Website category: sports
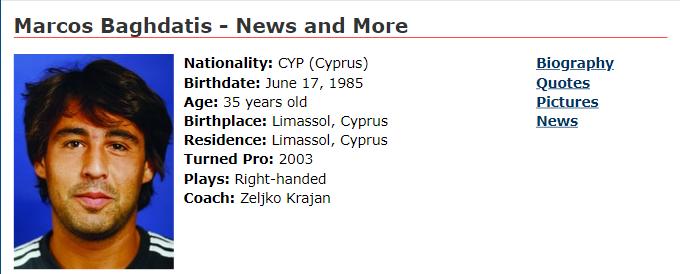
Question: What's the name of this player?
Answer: Marcos Baghdatis

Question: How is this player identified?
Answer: Marcos Baghdatis

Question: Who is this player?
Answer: Marcos Baghdatis

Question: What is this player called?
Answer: Marcos Baghdatis

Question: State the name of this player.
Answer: Marcos Baghdatis

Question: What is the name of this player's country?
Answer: CYP

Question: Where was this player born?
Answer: CYP

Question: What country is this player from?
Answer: CYP

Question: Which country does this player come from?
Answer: CYP

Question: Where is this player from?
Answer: CYP

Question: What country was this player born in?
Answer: CYP

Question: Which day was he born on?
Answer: June 17, 1985

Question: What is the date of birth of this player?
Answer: June 17, 1985

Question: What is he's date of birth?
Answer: June 17, 1985

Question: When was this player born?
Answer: June 17, 1985

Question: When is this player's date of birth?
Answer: June 17, 1985

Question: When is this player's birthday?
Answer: June 17, 1985

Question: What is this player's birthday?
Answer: June 17, 1985

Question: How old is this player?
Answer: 35 years old

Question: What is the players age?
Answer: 35 years old

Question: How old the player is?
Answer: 35 years old

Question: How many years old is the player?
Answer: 35 years old

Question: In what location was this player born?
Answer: Limassol, Cyprus

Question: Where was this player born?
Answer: Limassol, Cyprus

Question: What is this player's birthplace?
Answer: Limassol, Cyprus

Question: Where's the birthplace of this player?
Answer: Limassol, Cyprus

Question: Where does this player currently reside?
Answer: Limassol, Cyprus

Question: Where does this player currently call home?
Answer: Limassol, Cyprus

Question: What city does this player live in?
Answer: Limassol, Cyprus

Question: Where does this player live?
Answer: Limassol, Cyprus

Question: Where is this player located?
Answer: Limassol, Cyprus

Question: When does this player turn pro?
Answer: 2003

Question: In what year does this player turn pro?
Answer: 2003

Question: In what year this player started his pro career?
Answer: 2003

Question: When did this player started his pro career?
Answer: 2003

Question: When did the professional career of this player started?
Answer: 2003

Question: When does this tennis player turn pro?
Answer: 2003

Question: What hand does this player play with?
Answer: Right-handed

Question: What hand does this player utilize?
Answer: Right-handed

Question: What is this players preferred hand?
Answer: Right-handed

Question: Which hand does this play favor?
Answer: Right-handed

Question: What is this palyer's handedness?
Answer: Right-handed

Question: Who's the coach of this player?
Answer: Zeljko Krajan

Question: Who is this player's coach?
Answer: Zeljko Krajan

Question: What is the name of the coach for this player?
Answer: Zeljko Krajan

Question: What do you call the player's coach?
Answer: Zeljko Krajan